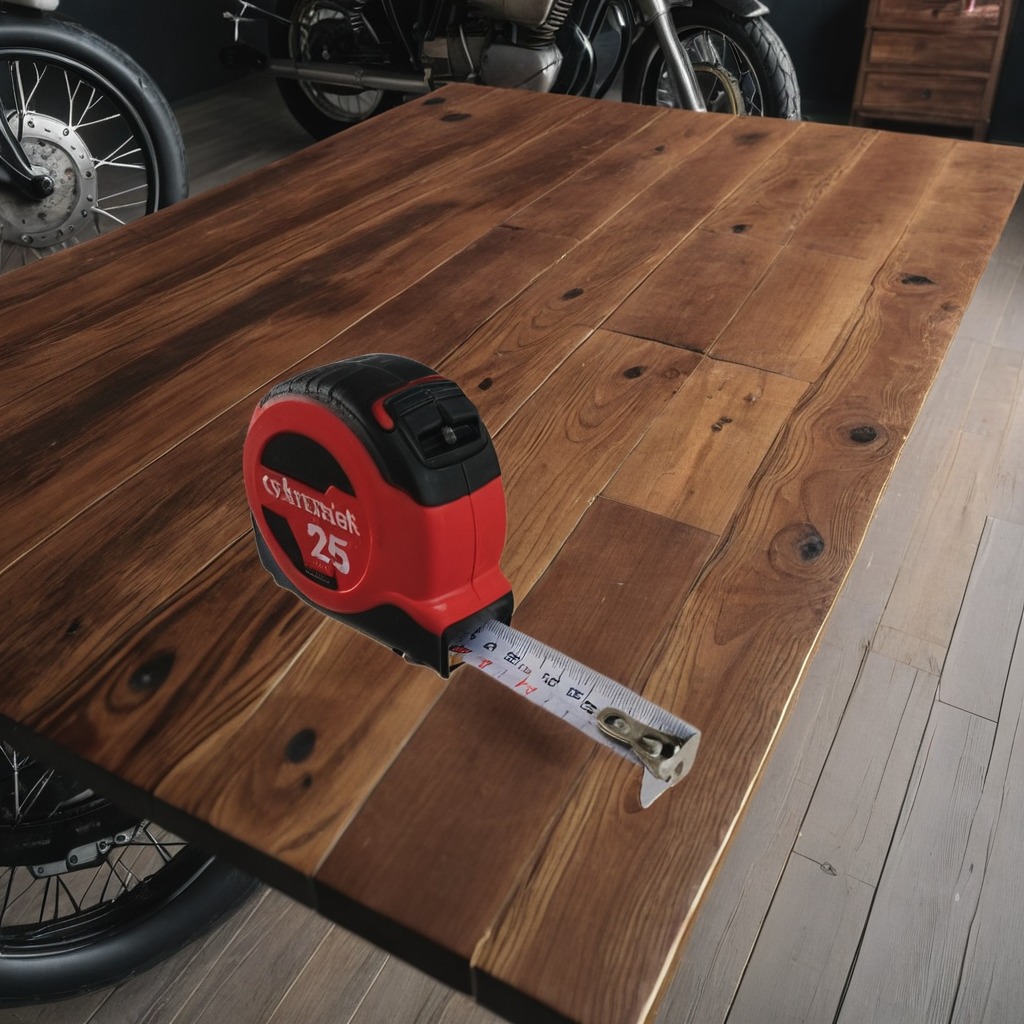
A measuring tape is lying on the wooden table in the vintage motorcycle garage.